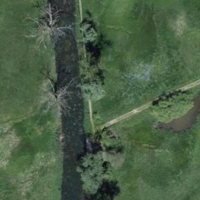
EUNIS habitat code: 23
Species observed at this site:
Lissotriton vulgaris
Fulica atra
Prunus padus
Sturnus vulgaris
Turdus pilaris
Passer montanus